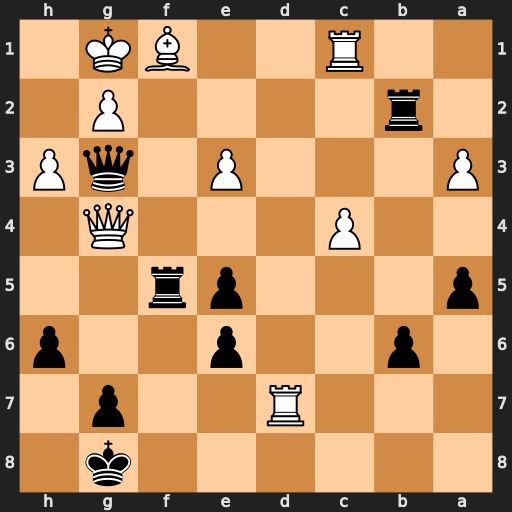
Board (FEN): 6k1/3R2p1/1p2p2p/p3pr2/2P3Q1/P3P1qP/1r4P1/2R2BK1
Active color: b
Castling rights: -
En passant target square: -
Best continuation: Rxf1+ Rxf1 Rxg2+ Kh1 Rh2#